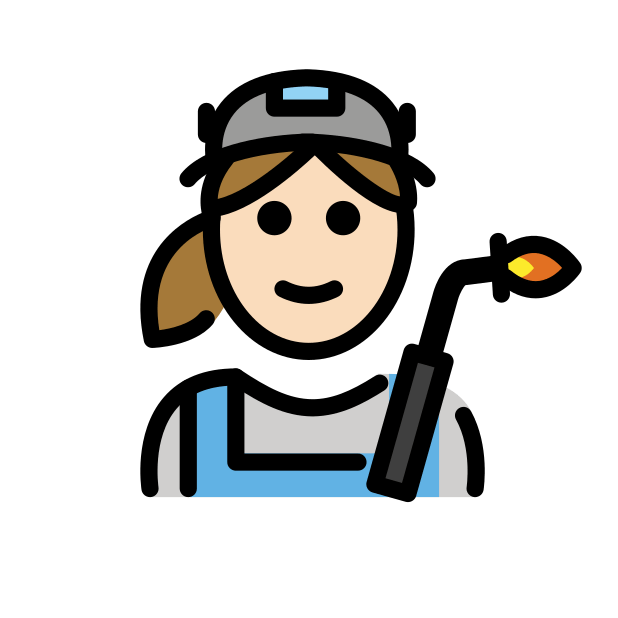
woman factory worker: light skin tone